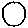
Label: circle